Question: Is there any way to find my all apps in play store, not by publisher name but with a link so it shows only my own applications?
currently i am using this method.
i search for
pub:Muhammad Asim or something like this for searching my apps.
it shows my applications but it also shows applications of matching publisher names.

i simply don't want other users apps to show in my search.
is there any way to view only my own applications so if i sent it to other users they can download my applications?
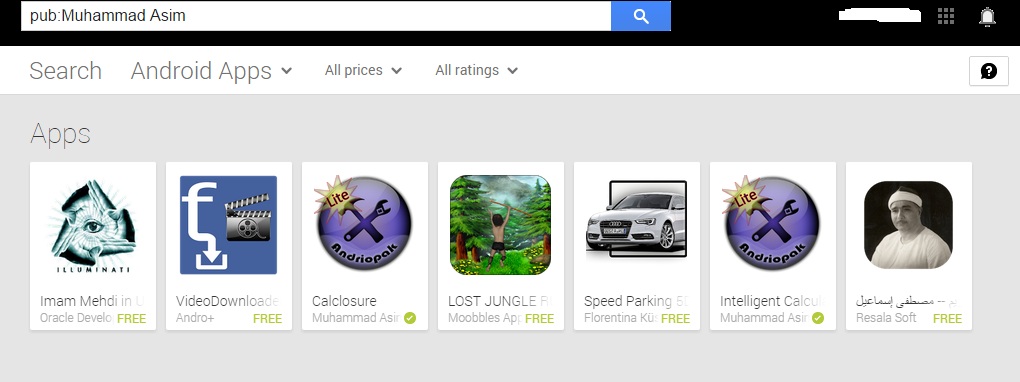
Answer: You should try to go to this link :) <URL>
Hope it will help !